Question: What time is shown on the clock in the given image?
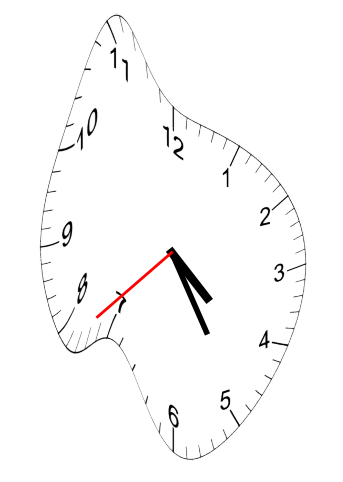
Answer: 04:24:38